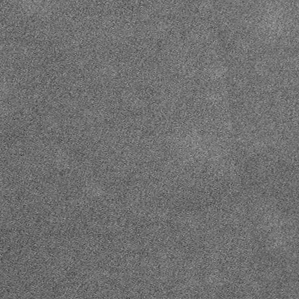
Label: frost